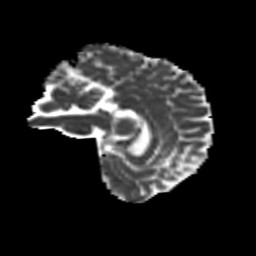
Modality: MD
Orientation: sagittal
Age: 39
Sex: male
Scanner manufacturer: siemens
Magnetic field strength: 3 T
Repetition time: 8.6 s
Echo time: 0.095 s